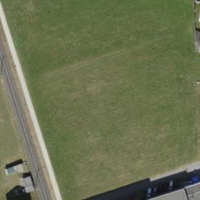
EUNIS habitat code: 55
Species observed at this site:
Milvus milvus